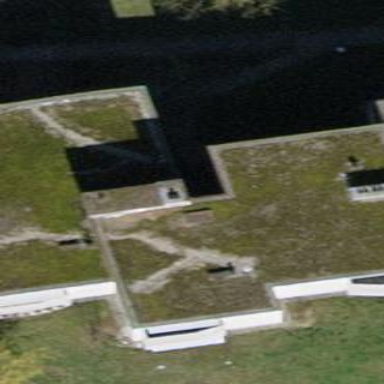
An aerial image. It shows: Building with flat roof.